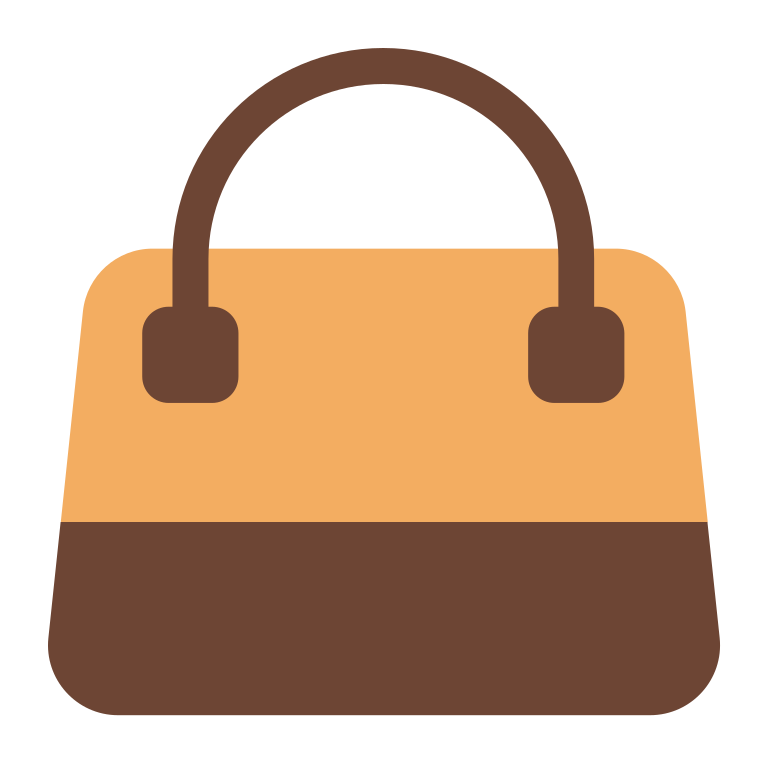
handbag flat